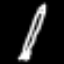
Label: pencil